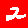
Digit: 2